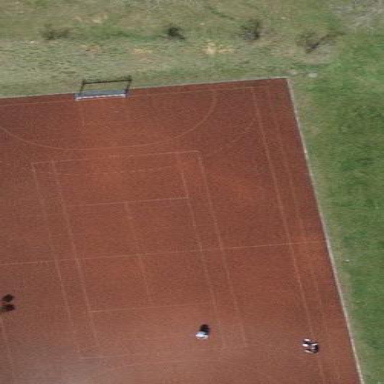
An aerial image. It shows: Multi-sport pitch for leisure activities.